Brain MRI study timepoint: preop
T1CE (contrast-enhanced T1) slice:
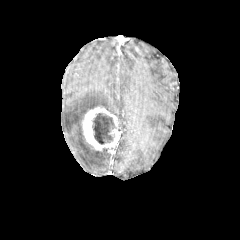
T2-FLAIR slice:
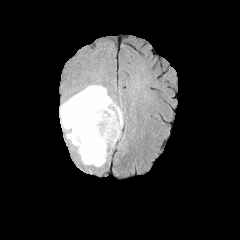